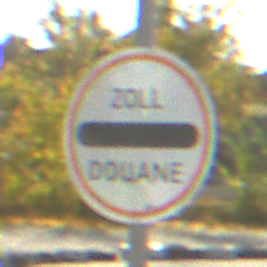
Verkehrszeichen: Zollstelle
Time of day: MorningAfternoon
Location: Outdoor (RoadRail)
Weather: PartlyCloudy
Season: NotSpecified
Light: Natural